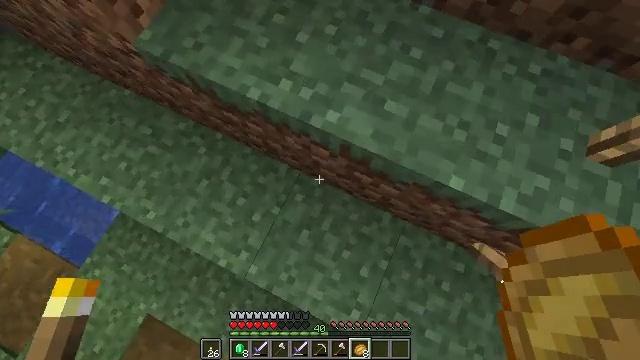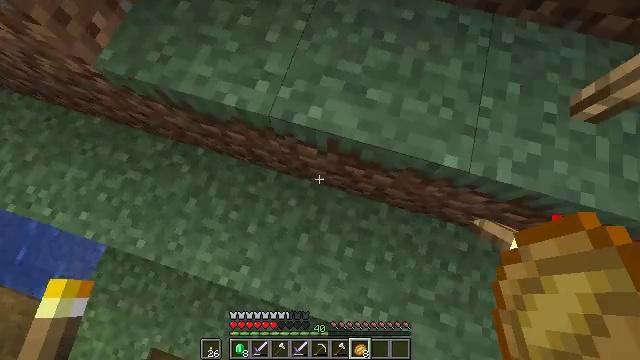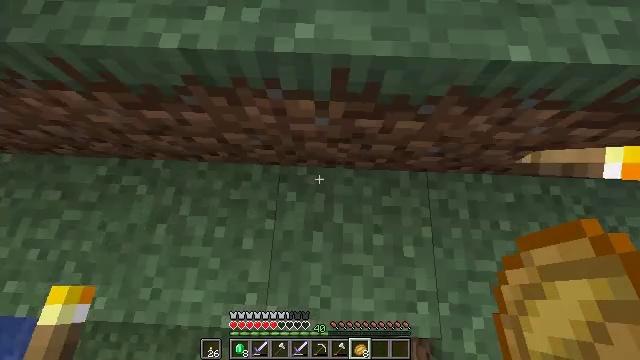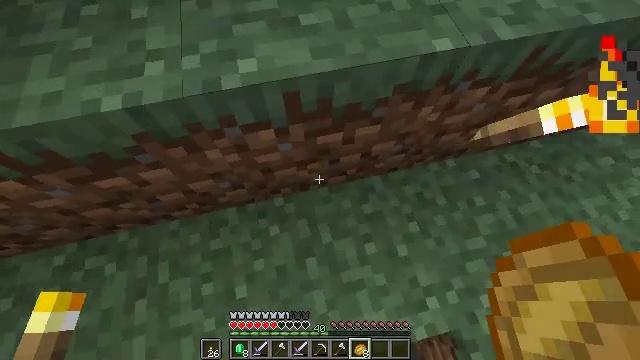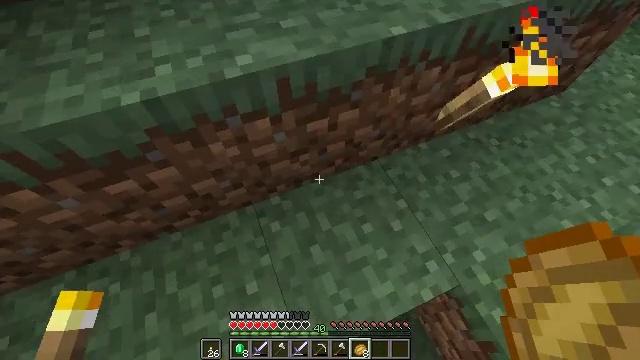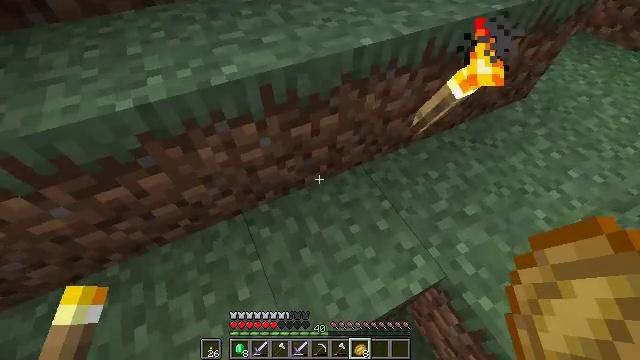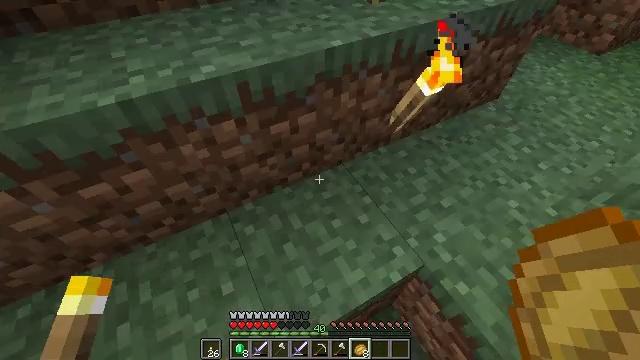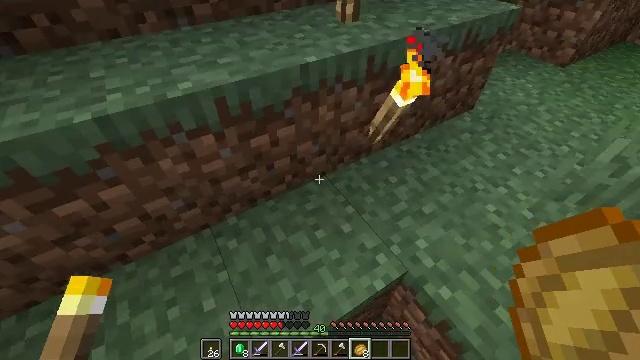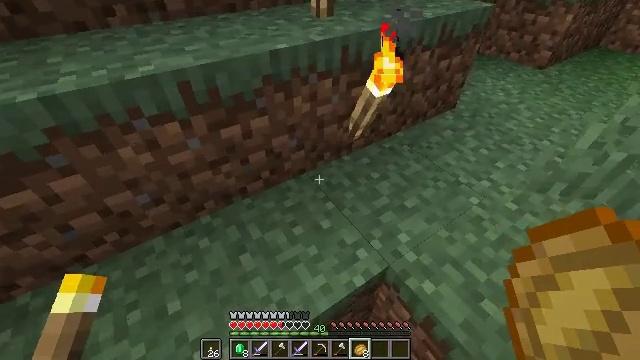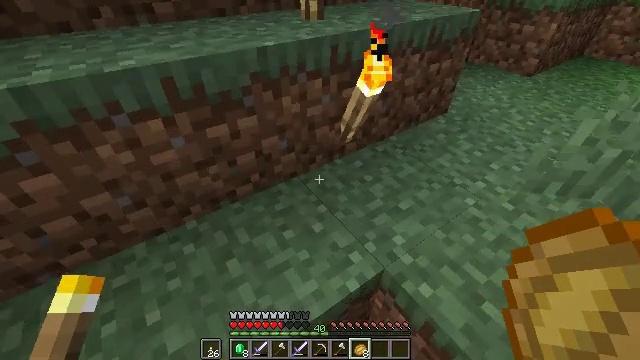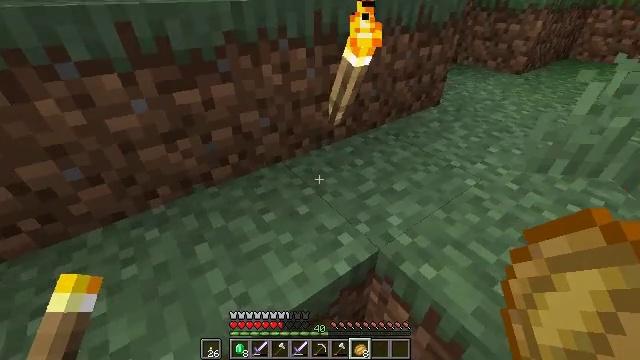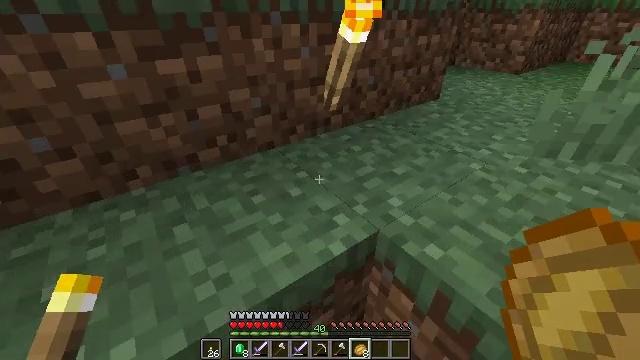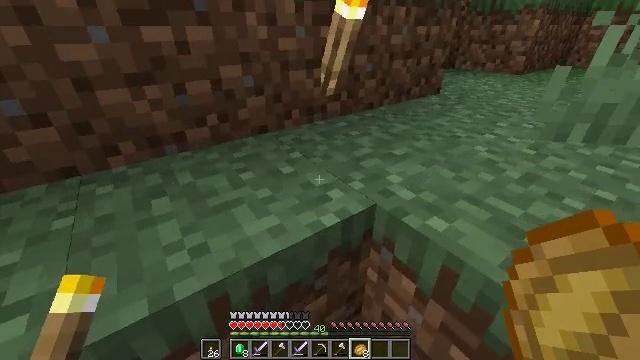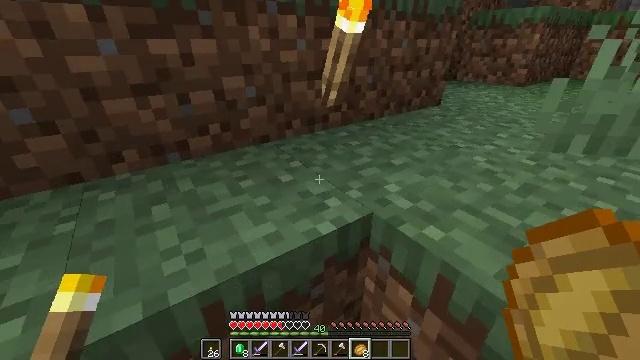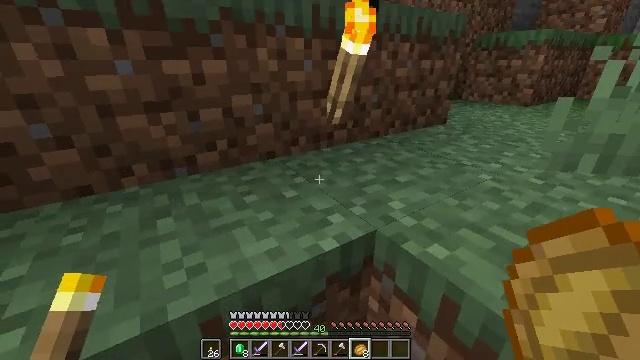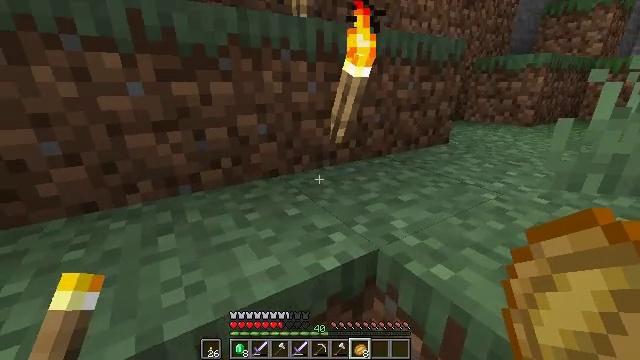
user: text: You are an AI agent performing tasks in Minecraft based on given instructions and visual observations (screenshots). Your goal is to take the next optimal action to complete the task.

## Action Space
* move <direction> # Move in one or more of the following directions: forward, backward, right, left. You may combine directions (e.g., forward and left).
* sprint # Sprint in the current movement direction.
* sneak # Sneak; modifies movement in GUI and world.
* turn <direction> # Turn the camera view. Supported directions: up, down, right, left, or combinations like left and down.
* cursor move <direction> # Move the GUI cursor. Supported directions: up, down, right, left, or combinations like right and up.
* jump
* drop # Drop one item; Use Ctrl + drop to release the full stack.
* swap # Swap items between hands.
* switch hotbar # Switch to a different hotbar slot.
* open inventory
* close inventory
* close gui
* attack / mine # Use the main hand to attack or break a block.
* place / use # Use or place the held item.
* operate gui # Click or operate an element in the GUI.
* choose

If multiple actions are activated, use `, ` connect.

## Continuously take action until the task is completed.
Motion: motion action
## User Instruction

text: Take down the wall torch for reuse.
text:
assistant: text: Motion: turn right
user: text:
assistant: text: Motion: turn right and up
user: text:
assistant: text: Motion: move back, turn right and up
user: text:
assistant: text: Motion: move back, turn right and up
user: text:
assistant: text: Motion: move back and move right, turn right and up
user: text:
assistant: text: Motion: move right, turn right and up
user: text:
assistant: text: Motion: turn right and up
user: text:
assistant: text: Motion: turn right and up
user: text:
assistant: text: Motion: turn right and up
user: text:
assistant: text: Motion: turn right and up
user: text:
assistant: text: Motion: turn up
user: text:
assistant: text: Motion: turn up
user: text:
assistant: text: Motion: turn left and up
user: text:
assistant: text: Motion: turn left and up
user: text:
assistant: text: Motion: turn up
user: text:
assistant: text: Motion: turn right and up
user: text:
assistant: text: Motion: turn up
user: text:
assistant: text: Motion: turn right and up
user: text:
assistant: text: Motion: turn right and up
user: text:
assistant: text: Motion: no_op
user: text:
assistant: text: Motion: attack / mine
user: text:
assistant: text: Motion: attack / mine
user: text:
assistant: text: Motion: attack / mine
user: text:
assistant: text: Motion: attack / mine
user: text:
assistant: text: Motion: move forward
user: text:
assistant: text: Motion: jump